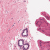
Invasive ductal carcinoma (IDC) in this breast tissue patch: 0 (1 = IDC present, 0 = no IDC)